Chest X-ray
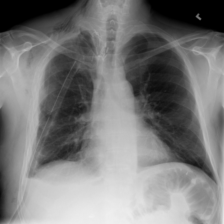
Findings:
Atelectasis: negative
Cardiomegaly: negative
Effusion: negative
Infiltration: negative
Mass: negative
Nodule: negative
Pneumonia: negative
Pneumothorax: negative
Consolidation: negative
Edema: negative
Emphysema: positive
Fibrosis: negative
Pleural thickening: negative
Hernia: negative